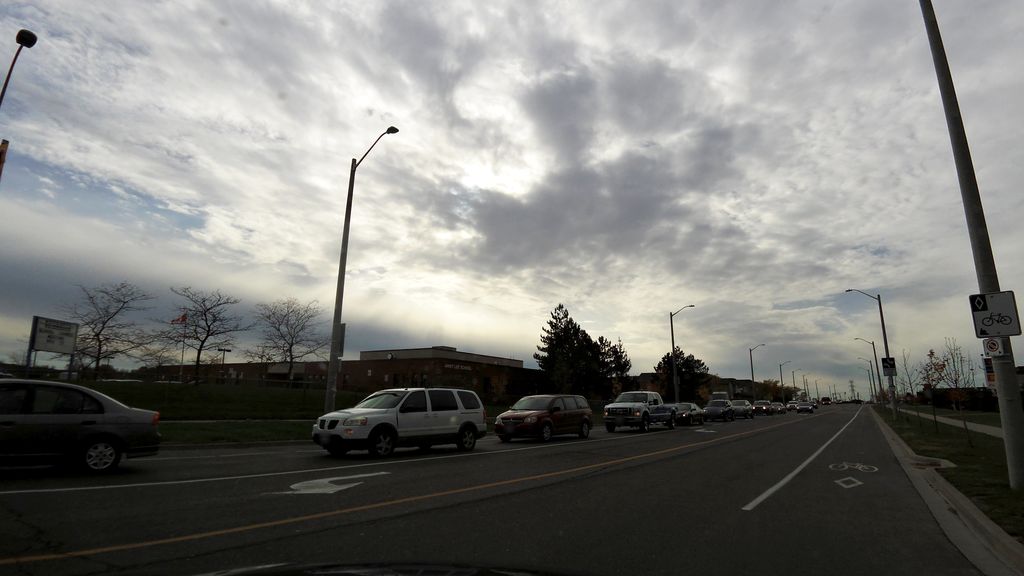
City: hamilton